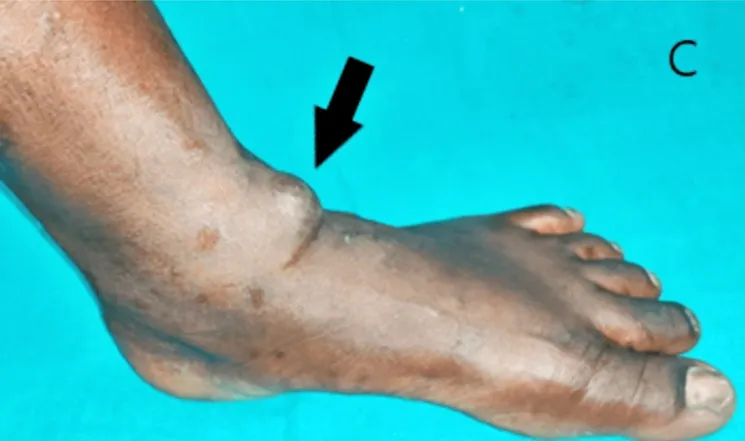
Clinical images of the tumor over the extensor aspect of the left ankle. Medial aspect.
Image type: radiology (ct)